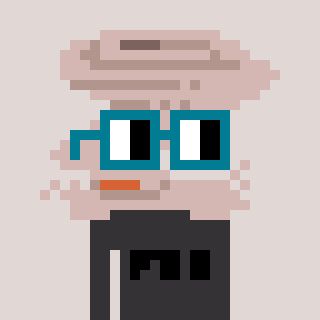
a pixel art character with square dark green glasses, a tornado-shaped head and a grayscale-colored body on a warm background